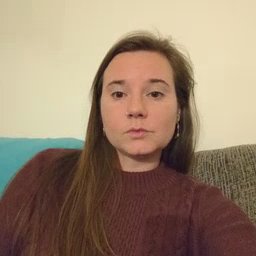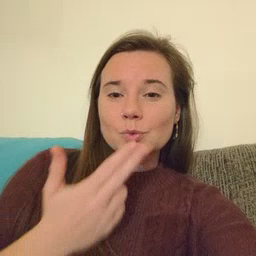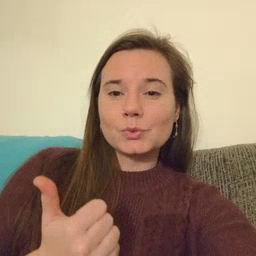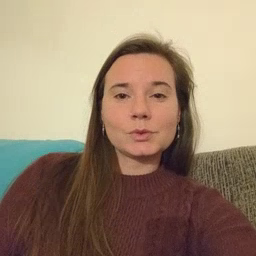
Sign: cute